Question: I am trying to login into my app with facebook connect. Login UI appears in popup instead of taking me to facebook app.
I have checked my bundle id, app id etc. No luck.
Please help!
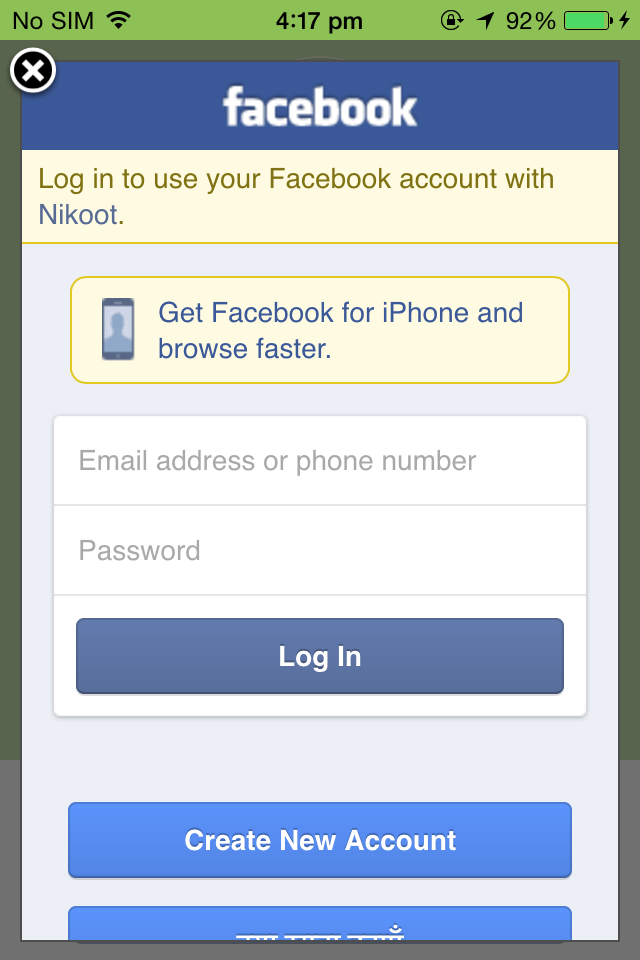
Answer: Add In Your '.plist' file Check below image
and Comeback Url in 'AppDelegate' file
'''
-(BOOL)application:(UIApplication *)application openURL:(NSURL *)url sourceApplication:(NSString *)sourceApplication annotation:(id)annotation
{
}
'''